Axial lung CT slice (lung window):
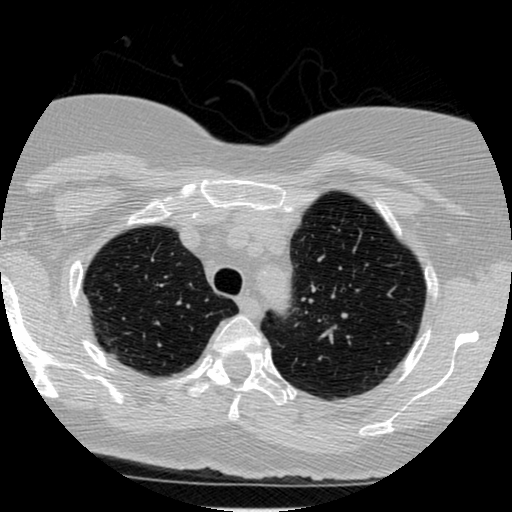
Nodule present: no